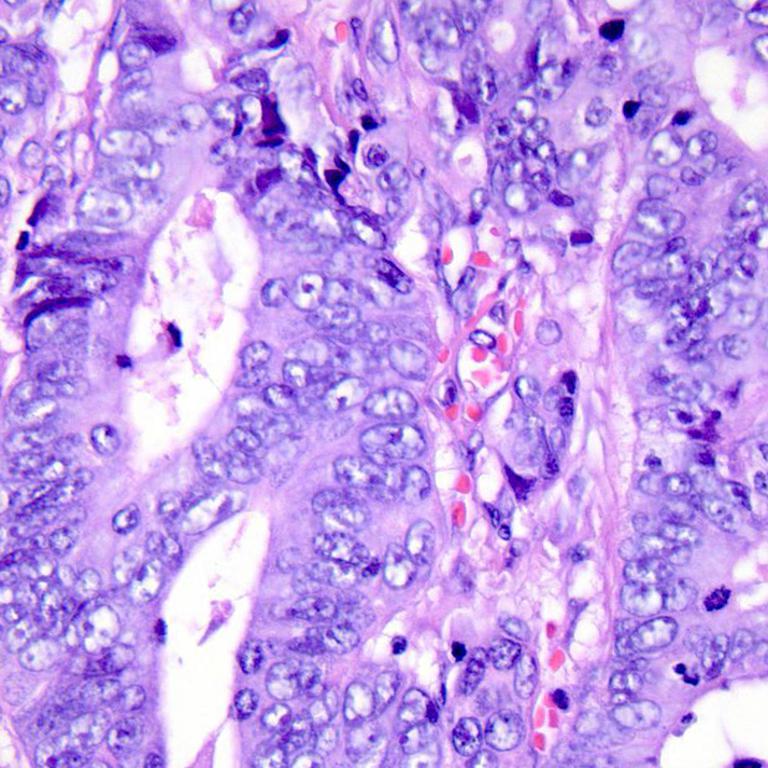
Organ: colon
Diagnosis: adenocarcinomas